Question: I wish to replace red color to the default color of ActionBarSherlock, i search but don't know what to insert it the style.xml, below is my code:
'''
<style name="Theme.Red" parent="Theme.Sherlock.Light">
<!-- what should i insert here? -->
</style>
'''
What should i need to do if i want to change the color of the green highlight area? The whole bar, not the title only.

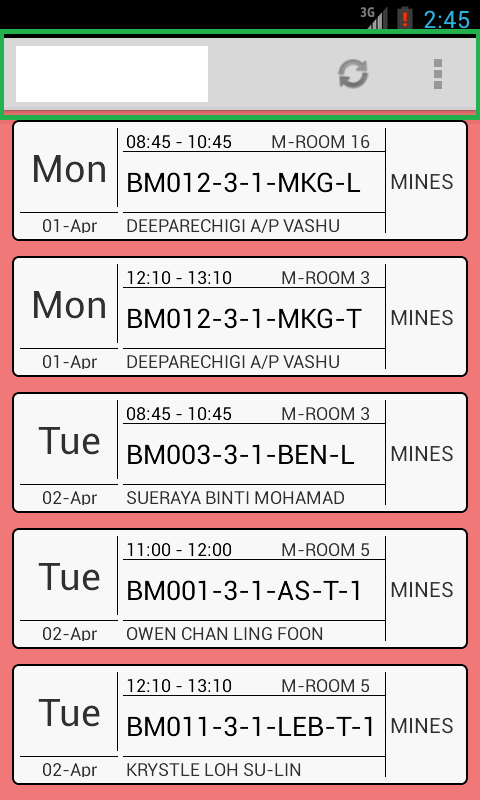
Answer: So, you want a red action bar?
'''
<style name="Theme.Red" parent="Theme.Sherlock">
<item name="android:actionBarStyle">@style/RedActionBar</item>
<item name="actionBarStyle">@style/RedActionBar</item>
</style>
<style name="RedActionBar" parent="Widget.Sherlock.ActionBar">
<item name="android:background">#f00</item>
</style>
'''